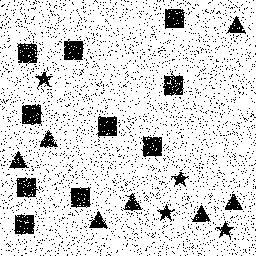
Squares: 10
Triangles: 7
Stars: 4
Total shapes: 21